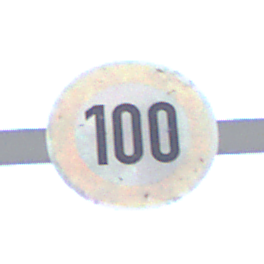
Verkehrszeichen: Geschwindigkeit100
Umgebung: Outdoor, RoadRail
Tageszeit: Midday
Wetter: Clear
Licht: Natural
Jahreszeit: Summer
Kontrast: HighContrast